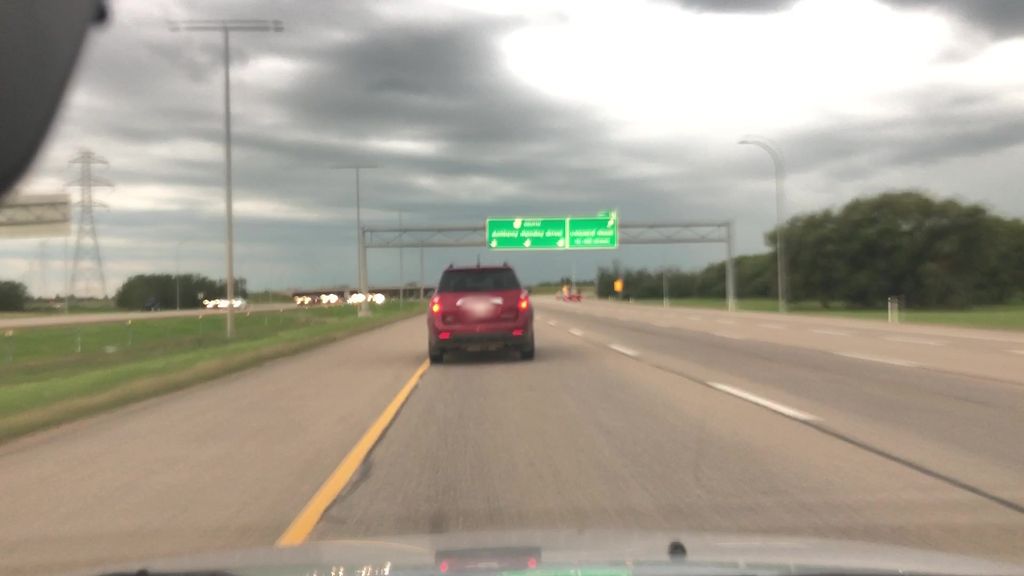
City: edmonton